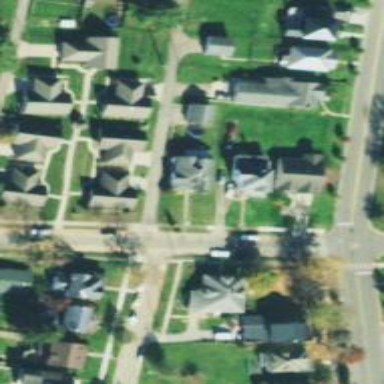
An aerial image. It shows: Alley classified as service road.